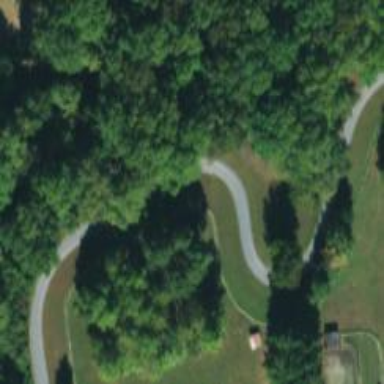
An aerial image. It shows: Driveway leading to service road.